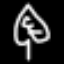
Label: leaf